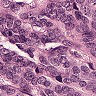
Metastatic tissue present: yes